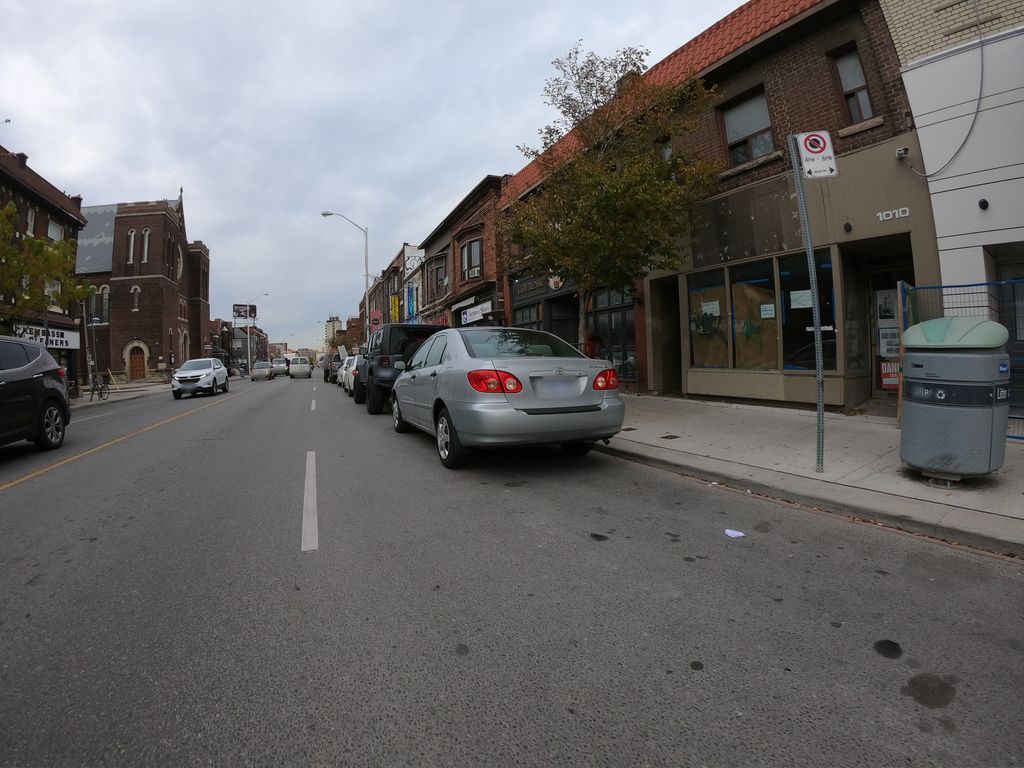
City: toronto